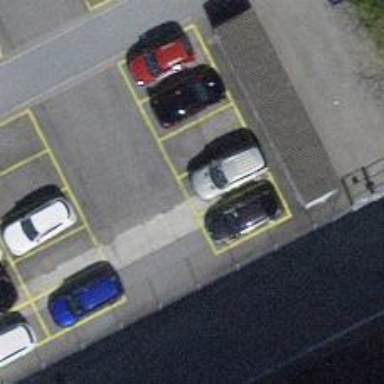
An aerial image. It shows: Assembly point designated for emergencies.